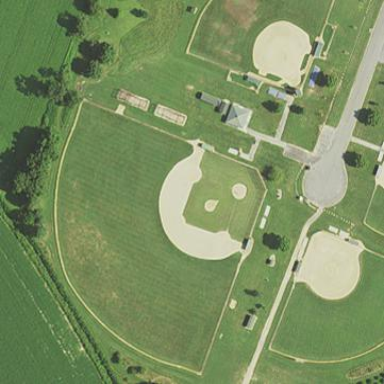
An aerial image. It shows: Baseball pitch for leisure and sports activities.